Interaction volume radius: 5 \u00c5
Interaction volume height: 30 \u00c5
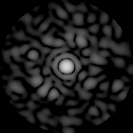
Disorder parameter: 0.8083